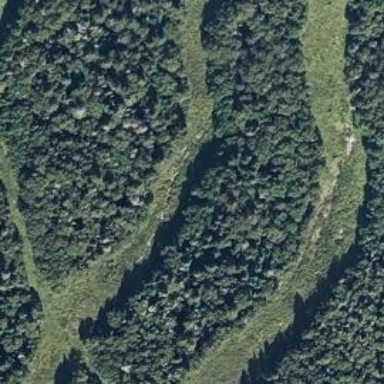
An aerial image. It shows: Advanced skiing slope.